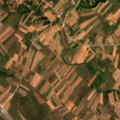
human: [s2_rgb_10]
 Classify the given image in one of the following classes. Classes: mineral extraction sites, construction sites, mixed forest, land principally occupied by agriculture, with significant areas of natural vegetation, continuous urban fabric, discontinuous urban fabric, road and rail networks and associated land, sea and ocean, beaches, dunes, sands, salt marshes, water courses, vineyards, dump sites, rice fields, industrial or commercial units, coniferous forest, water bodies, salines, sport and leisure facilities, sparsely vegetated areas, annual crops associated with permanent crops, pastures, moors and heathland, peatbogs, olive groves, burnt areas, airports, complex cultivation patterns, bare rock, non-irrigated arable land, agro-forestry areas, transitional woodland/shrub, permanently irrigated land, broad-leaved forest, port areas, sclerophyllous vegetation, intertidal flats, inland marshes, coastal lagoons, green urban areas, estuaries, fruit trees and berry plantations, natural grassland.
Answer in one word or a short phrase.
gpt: discontinuous urban fabric, non-irrigated arable land, land principally occupied by agriculture, with significant areas of natural vegetation